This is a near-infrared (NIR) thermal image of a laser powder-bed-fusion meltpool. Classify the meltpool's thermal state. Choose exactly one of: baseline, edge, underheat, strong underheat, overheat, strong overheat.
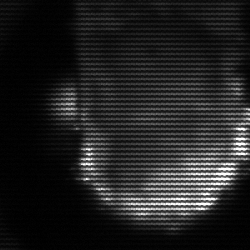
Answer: baseline